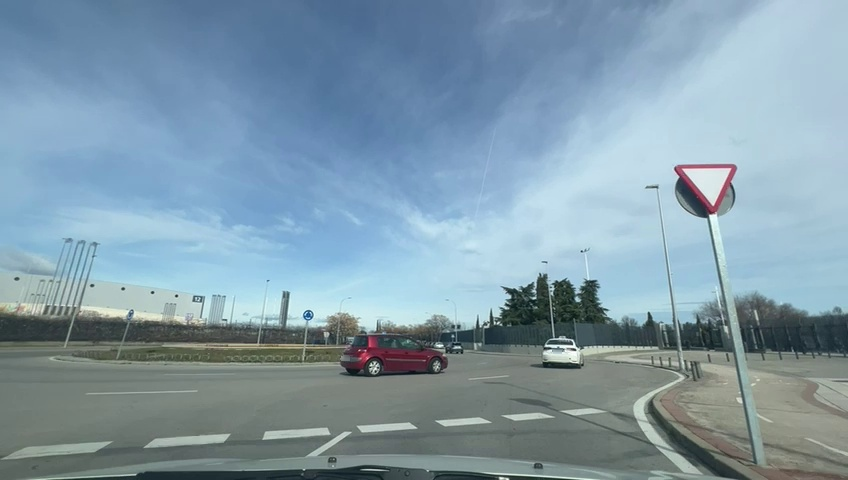
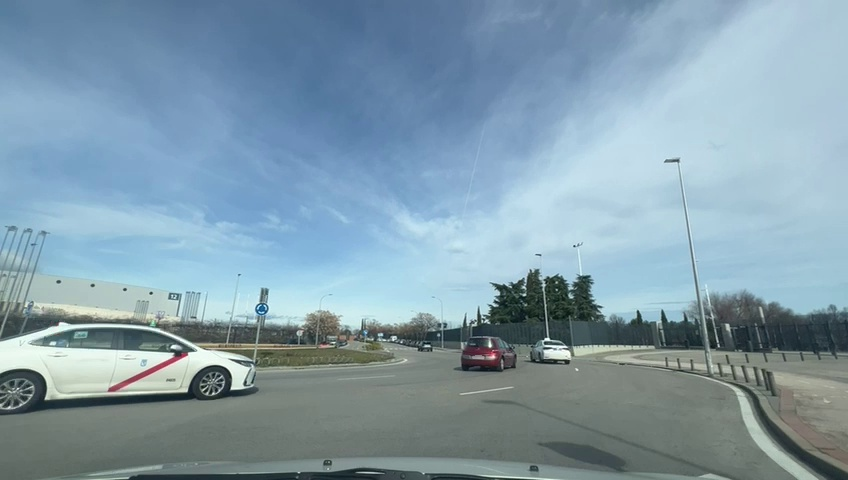
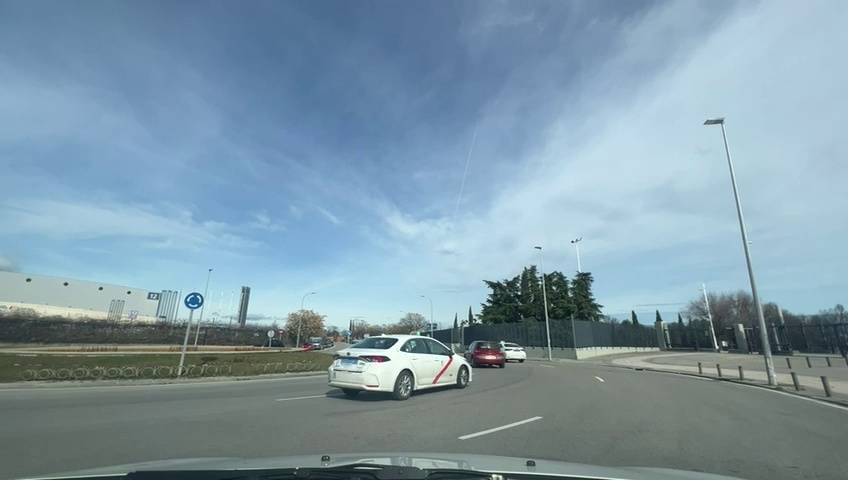
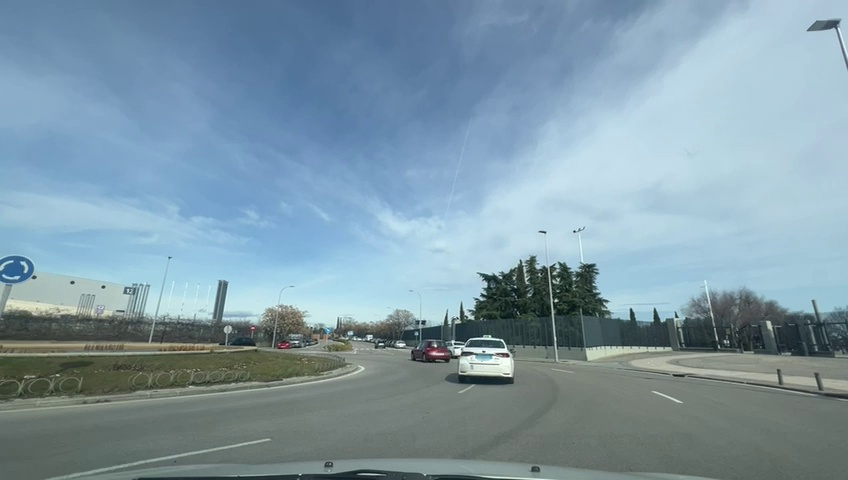
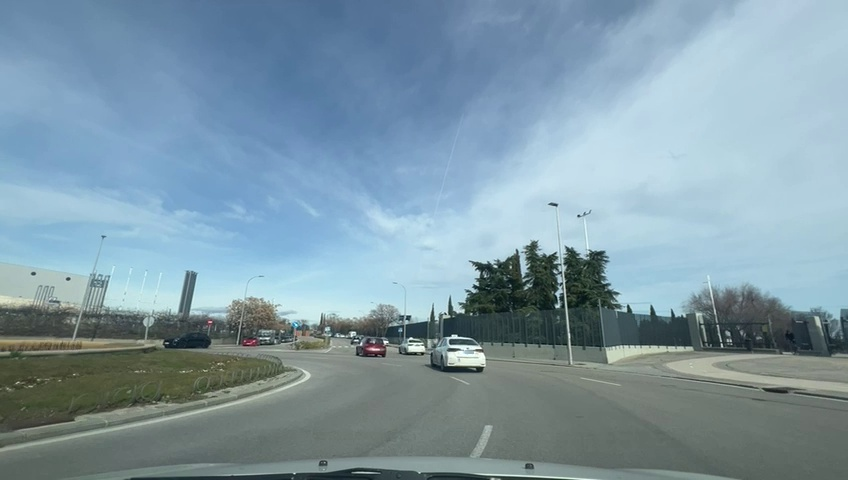
Situation: Crossing object
Question: Is there any discontinuity in the ego lane ahead?
Answer: Yes
Reasoning: The ego vehicle is approaching a roundabout, so its lane ends and the round about starts

Situation: Crossing object
Question: Is any vehicle or pedestrian crossing the path of the ego vehicle from a different direction?
Answer: Yes
Reasoning: There are vehicles going around the roundabout and crossing in front of the ego vehicle.

Situation: Crossing object
Question: Is there a vehicle ahead in the ego lane traveling in the same direction as the ego vehicle?
Answer: No
Reasoning: There is no vehicle in the same ego lane before reaching the roundabout, but once the ego vehicle enters the round about there is a car in the same lane.

Situation: Crossing object
Question: Is there any crossing object in the ego lane ahead?
Answer: Yes
Reasoning: Multiple vehicles passing by the ego vehicle in the roundabout